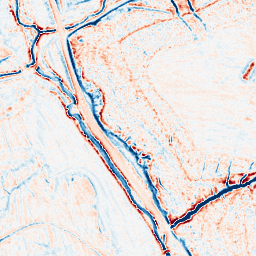
Category: classical
Decomposition family: gaussian
Decomposition parameters: sigma: 2
Upsampling method: cubic_mitchell
Upsampling parameters: scale: 2
Upsampling scale: 2